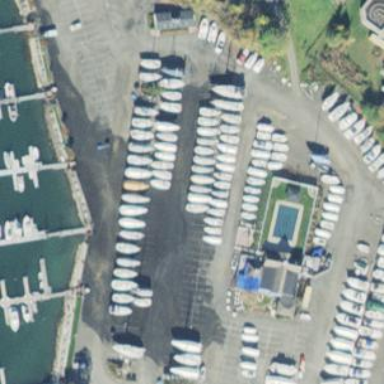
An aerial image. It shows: Marina on leisure land.